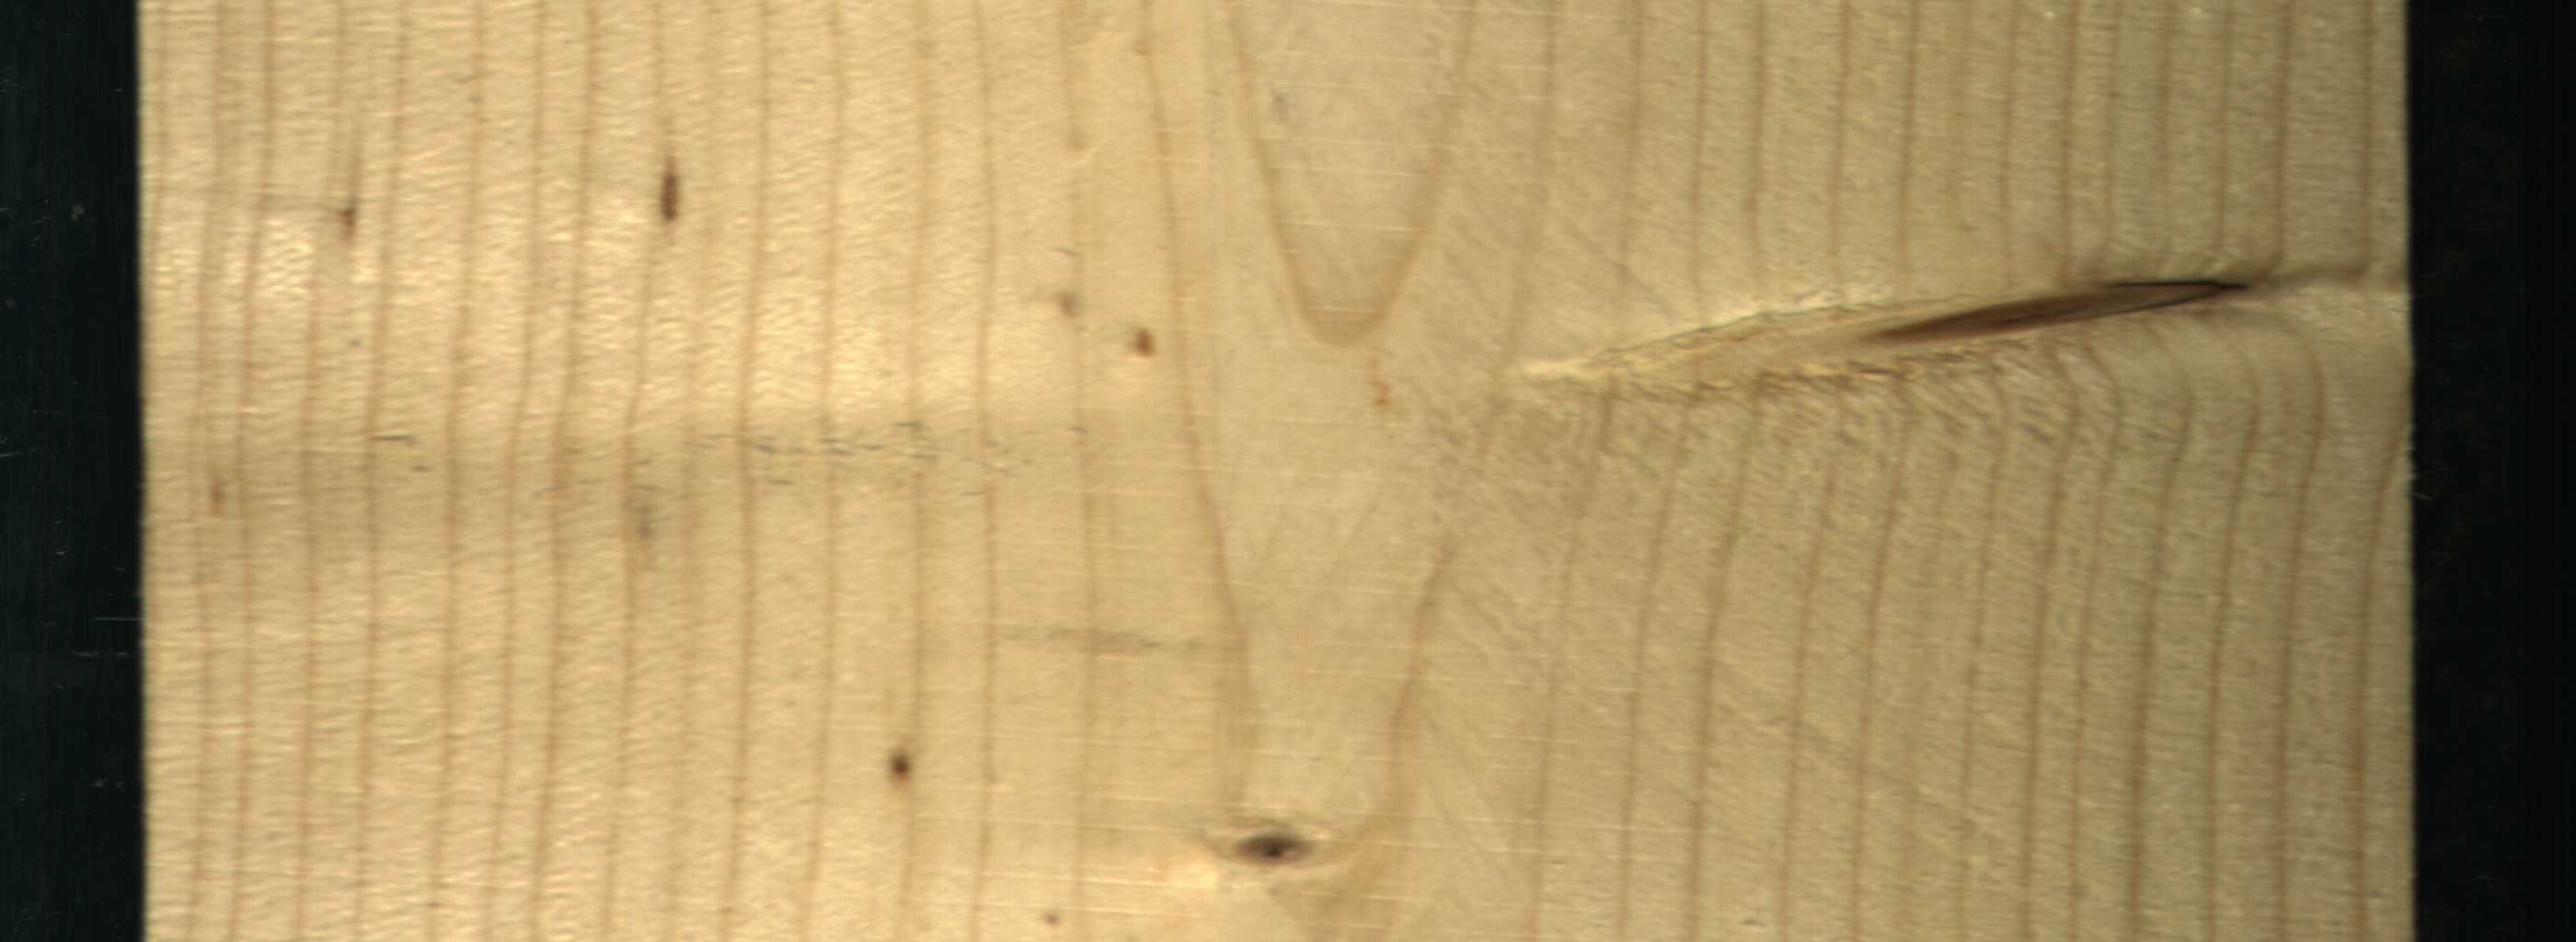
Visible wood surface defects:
resin
Dead_Knot
Live_Knot